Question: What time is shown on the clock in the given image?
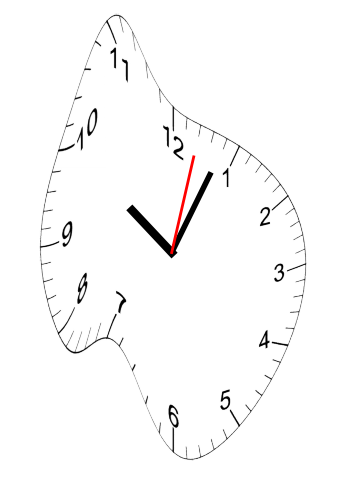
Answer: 10:04:02